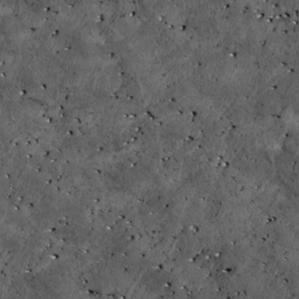
Label: non_frost